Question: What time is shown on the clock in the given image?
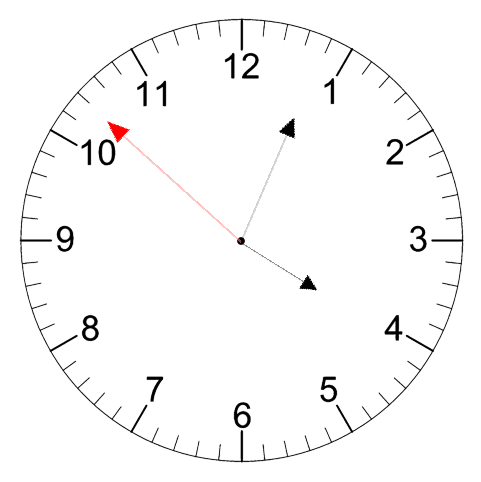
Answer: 04:03:52